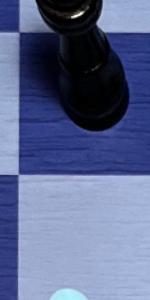
Label: Empty